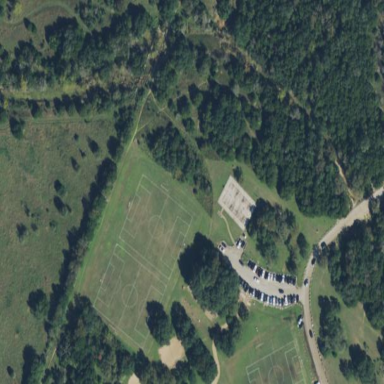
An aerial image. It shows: Soccer pitch for leisure land activities.